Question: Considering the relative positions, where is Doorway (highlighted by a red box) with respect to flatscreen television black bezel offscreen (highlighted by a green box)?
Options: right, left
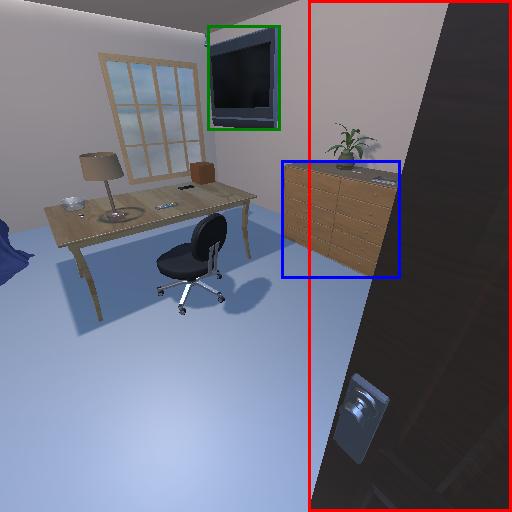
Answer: right